Question: Android Studio raised this error in the length() method of a int array to get its length.
How to resolve?

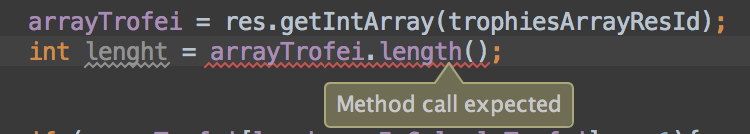
Answer: Try without '()' like so:
'''
arrayTrofei.length;
'''